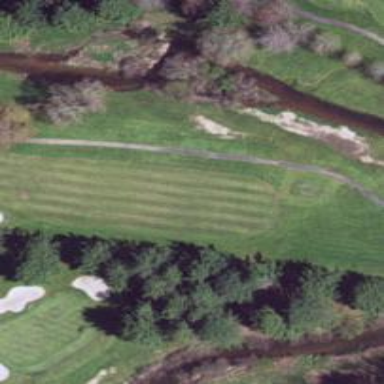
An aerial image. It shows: Pathway for golfing.